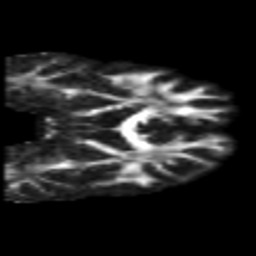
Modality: FA
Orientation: coronal
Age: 30
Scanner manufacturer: philips
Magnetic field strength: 3 T
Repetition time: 8.6 s
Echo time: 0.127 s